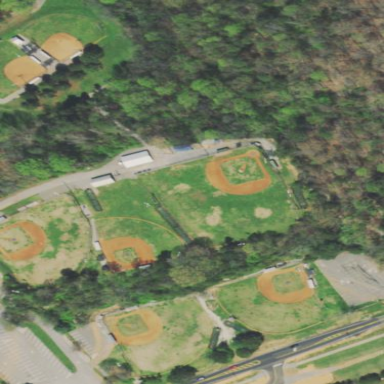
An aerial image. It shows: Baseball pitch for leisure and sports activities.